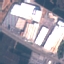
Land use / land cover: Industrial